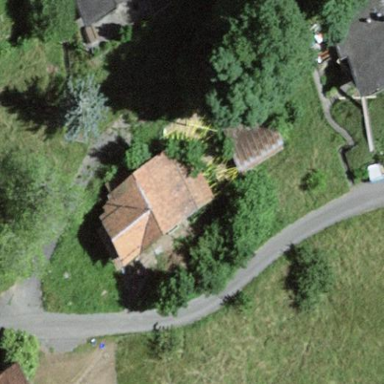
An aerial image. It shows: Rural barn.